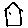
Label: house